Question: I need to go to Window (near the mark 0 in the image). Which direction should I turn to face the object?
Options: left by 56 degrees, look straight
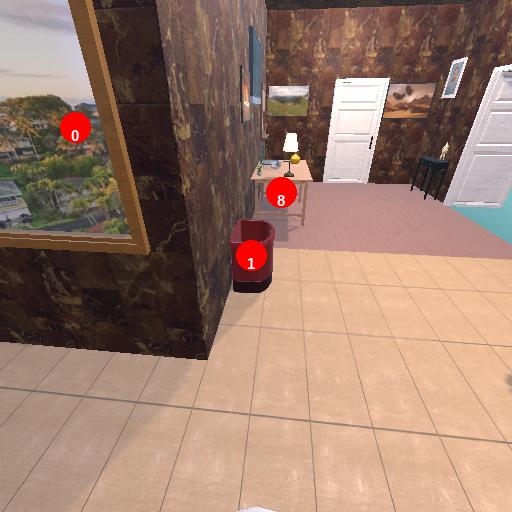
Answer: left by 56 degrees